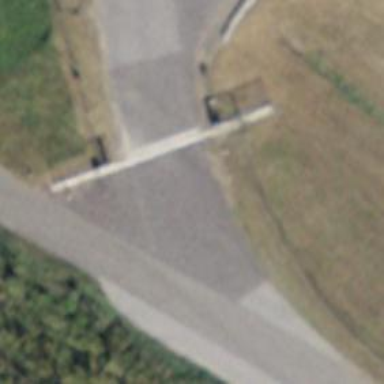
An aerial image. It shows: Gate.